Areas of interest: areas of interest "Dongxiang Community Elderly Transitional Housing"
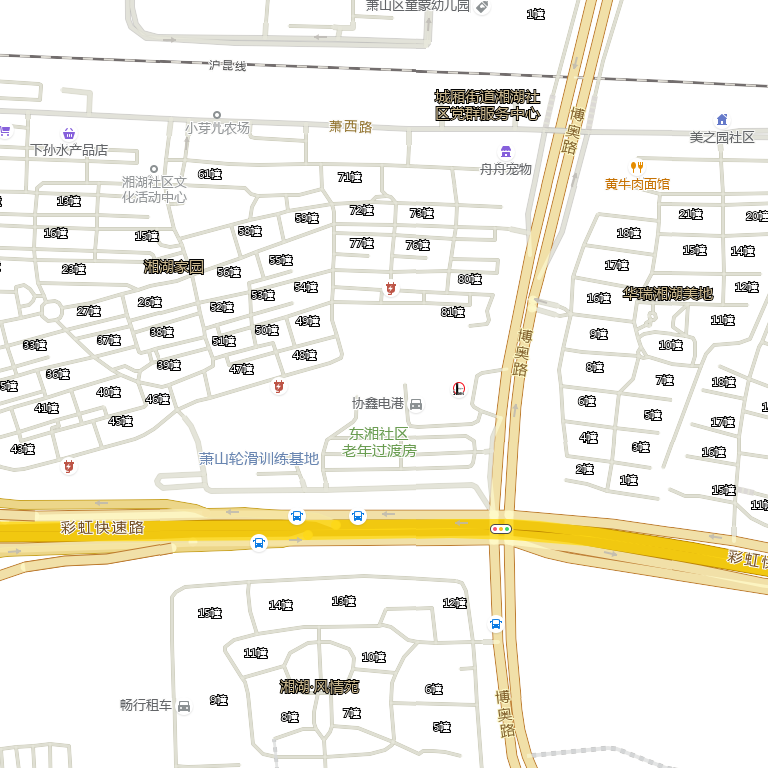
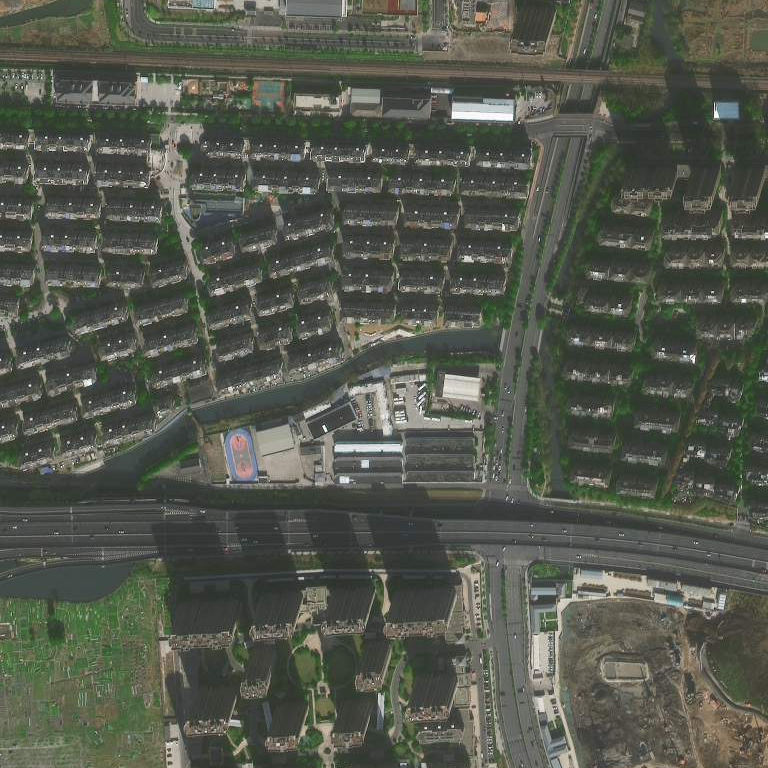